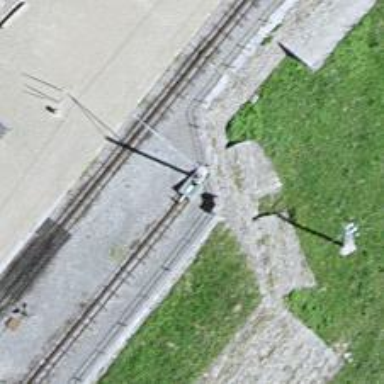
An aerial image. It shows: Railway buffer stop.